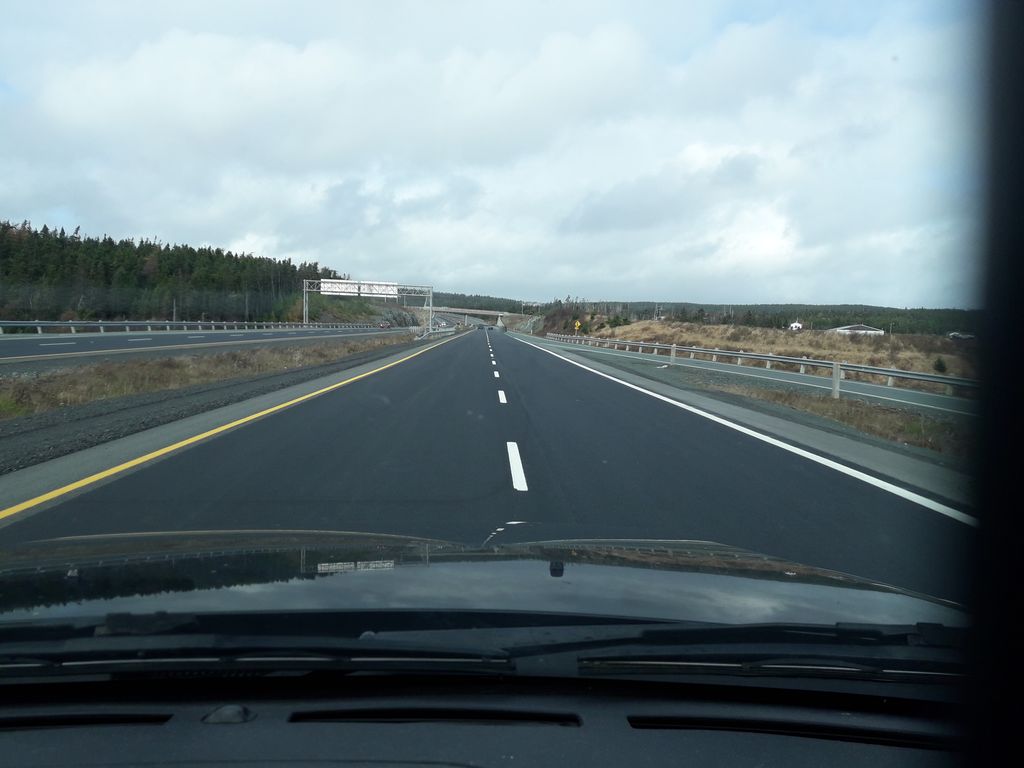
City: st_johns